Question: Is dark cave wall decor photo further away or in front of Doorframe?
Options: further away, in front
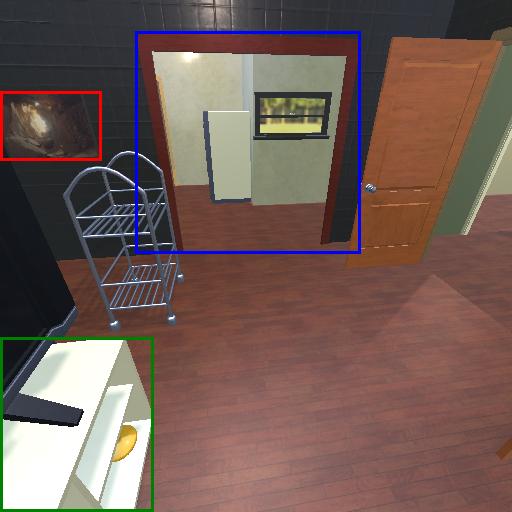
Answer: further away